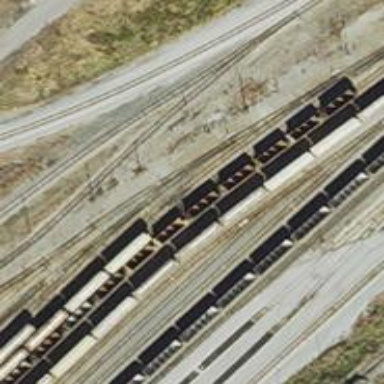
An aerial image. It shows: Railway siding for service.